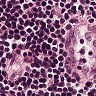
Metastatic tissue present: no